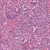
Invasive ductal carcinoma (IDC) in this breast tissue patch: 1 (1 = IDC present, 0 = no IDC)